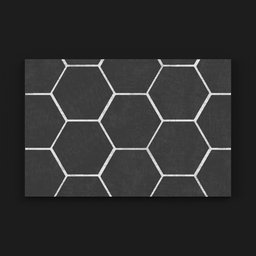
Label: decoration